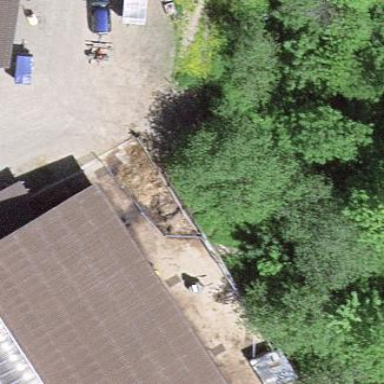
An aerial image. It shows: Bunker silo.